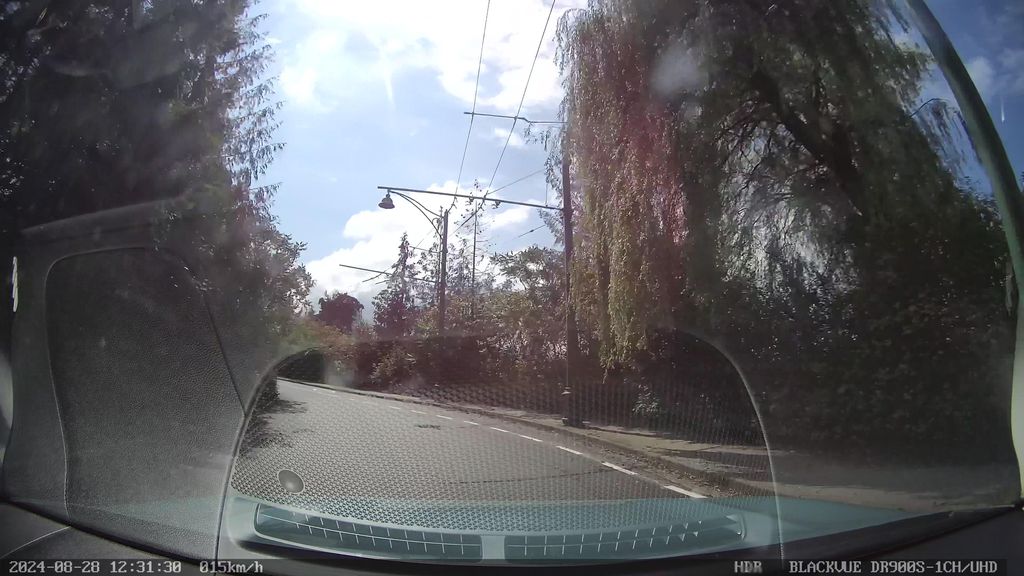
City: vancouver